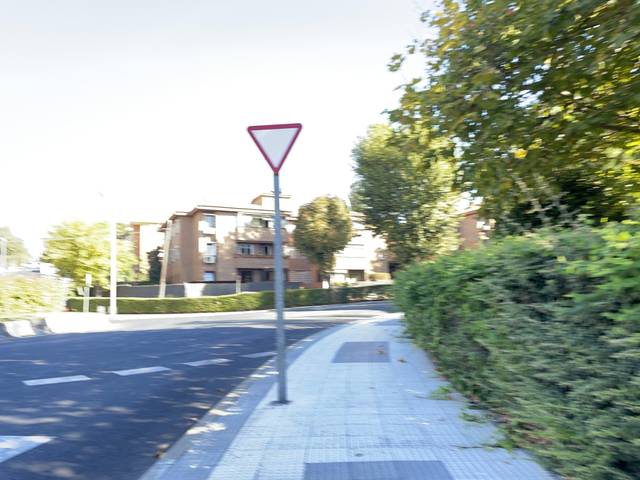
Region: Spain
Coordinates: 40.473, -3.882